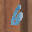
Label: 6